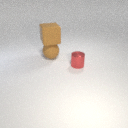
small red metal cylinder to the right of large brown rubber sphere